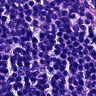
Metastatic tissue present: no